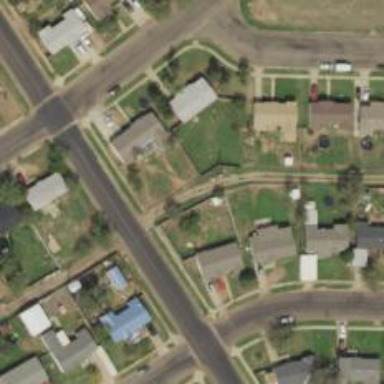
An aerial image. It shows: Alley classified as service road.